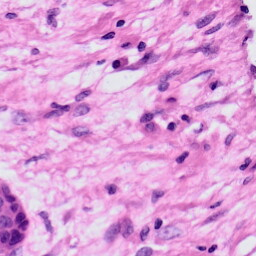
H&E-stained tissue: Skin